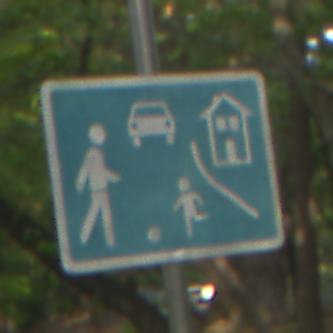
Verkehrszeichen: BeginnVerkehrsberuhigterBereich
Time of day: MorningAfternoon
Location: Outdoor (RoadRail)
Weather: Clear
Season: NotSpecified
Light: Natural